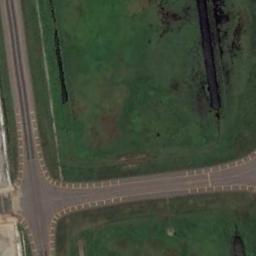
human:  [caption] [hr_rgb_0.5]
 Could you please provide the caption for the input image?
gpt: The runway goes through the lawn and another road connects to the runway .

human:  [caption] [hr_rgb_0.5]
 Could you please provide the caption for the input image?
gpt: The runway is on the grass next to the trees .

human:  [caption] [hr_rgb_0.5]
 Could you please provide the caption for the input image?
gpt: The runway is surrounded by grass .

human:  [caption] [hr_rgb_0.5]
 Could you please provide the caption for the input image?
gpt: There are green lawns next to the two connected runways with white dashes on the runways .

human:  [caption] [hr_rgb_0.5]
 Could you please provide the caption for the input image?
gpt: There are green meadows beside the runway .